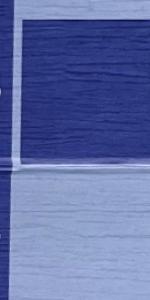
Label: Empty